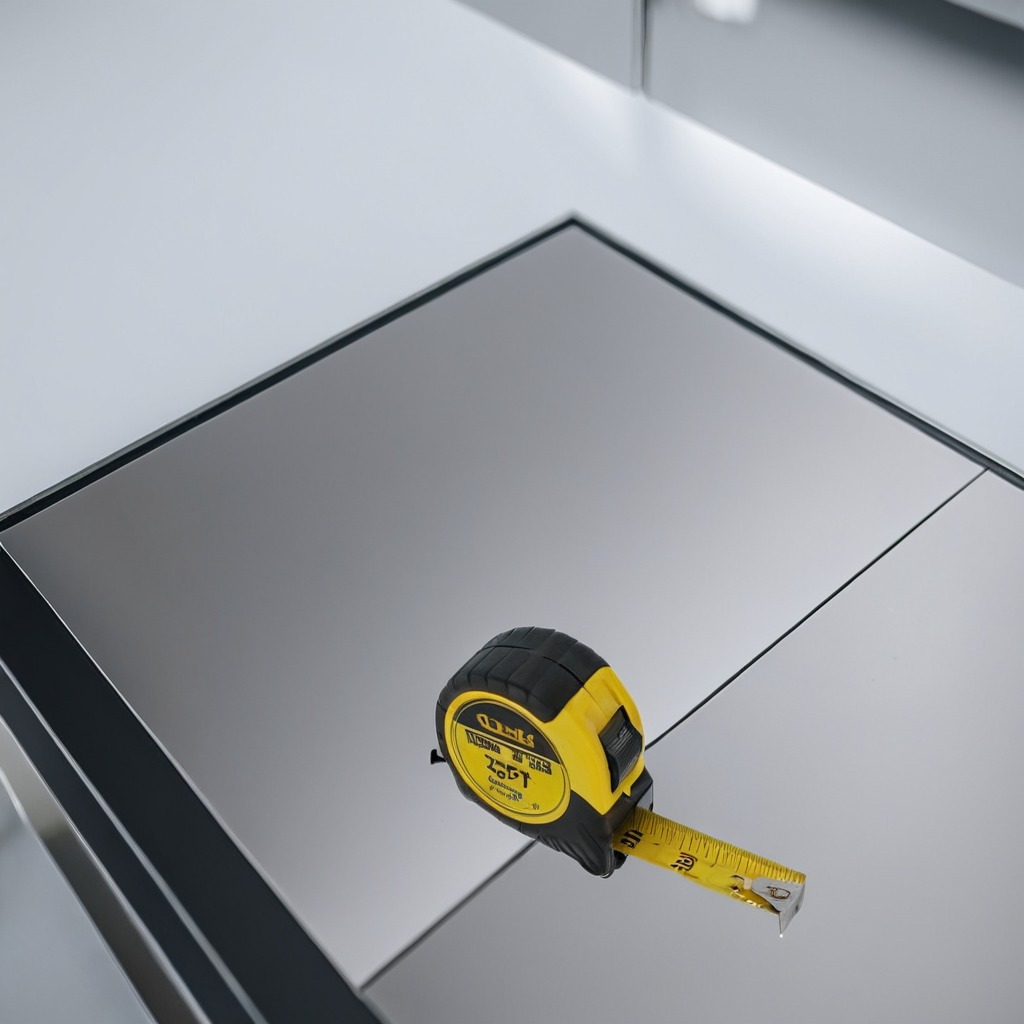
A measuring tape is lying on the stainless steel table in a high-end prototyping lab.